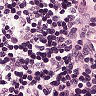
Metastatic tissue present: no